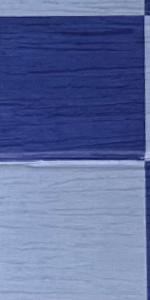
Label: Empty